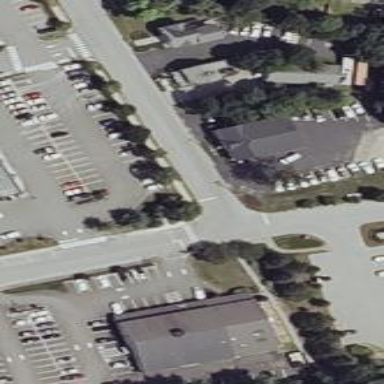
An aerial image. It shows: Parking area.